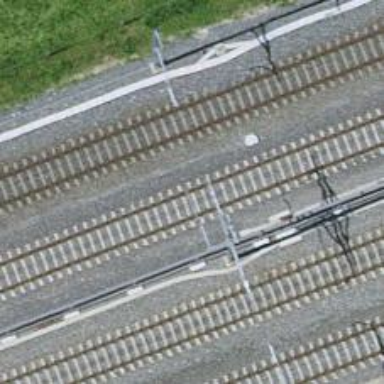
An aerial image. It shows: Railway switch.